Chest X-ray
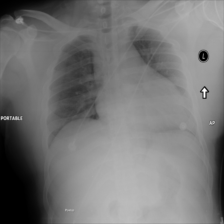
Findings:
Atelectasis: negative
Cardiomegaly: negative
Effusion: negative
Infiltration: negative
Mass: negative
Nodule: negative
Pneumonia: negative
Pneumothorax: negative
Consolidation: negative
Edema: negative
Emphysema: negative
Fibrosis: negative
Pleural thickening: negative
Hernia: negative